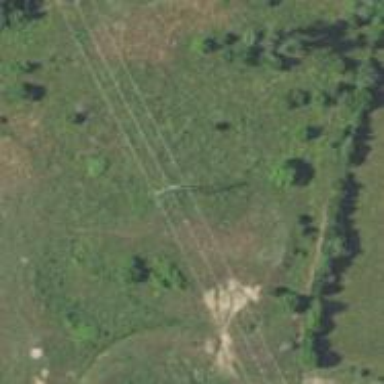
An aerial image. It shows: H-frame designed tower for power lines.